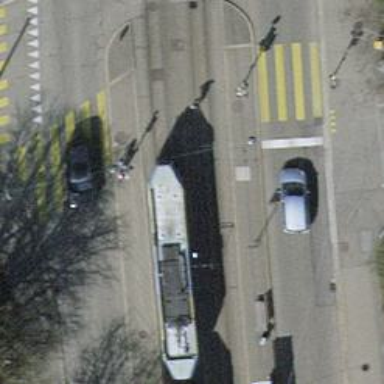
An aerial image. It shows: Tram stop with public transport stop position for trams.